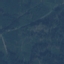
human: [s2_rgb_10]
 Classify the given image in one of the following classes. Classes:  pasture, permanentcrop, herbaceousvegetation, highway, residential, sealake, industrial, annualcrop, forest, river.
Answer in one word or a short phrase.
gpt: Forest